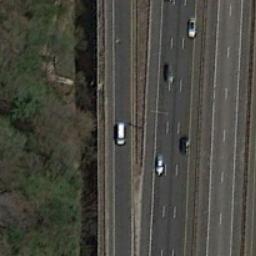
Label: freeway